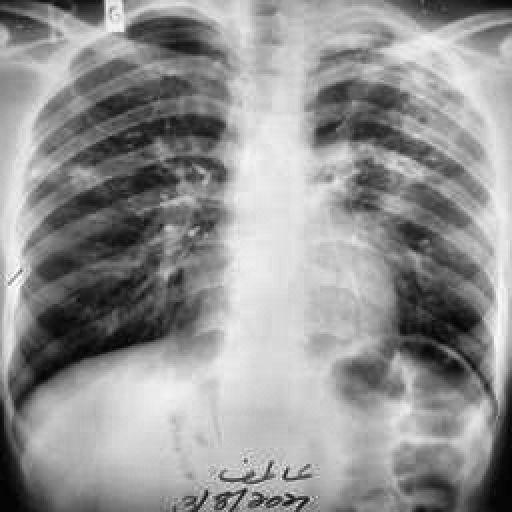
Finding: TUBERCULOSIS